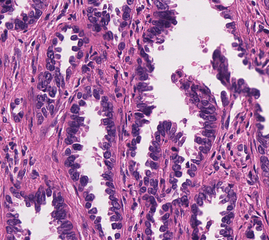
Tumor epithelial tissue: yes
Tumor-associated stroma tissue: yes
Normal tissue: no